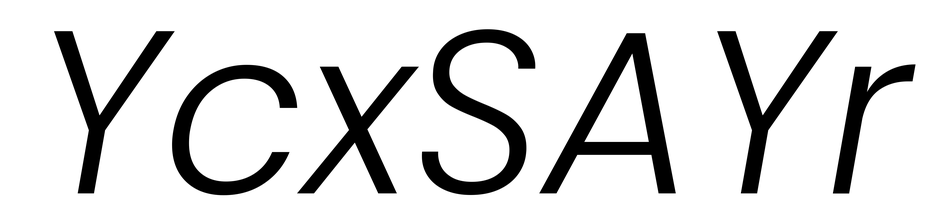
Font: Poppins-LightItalic